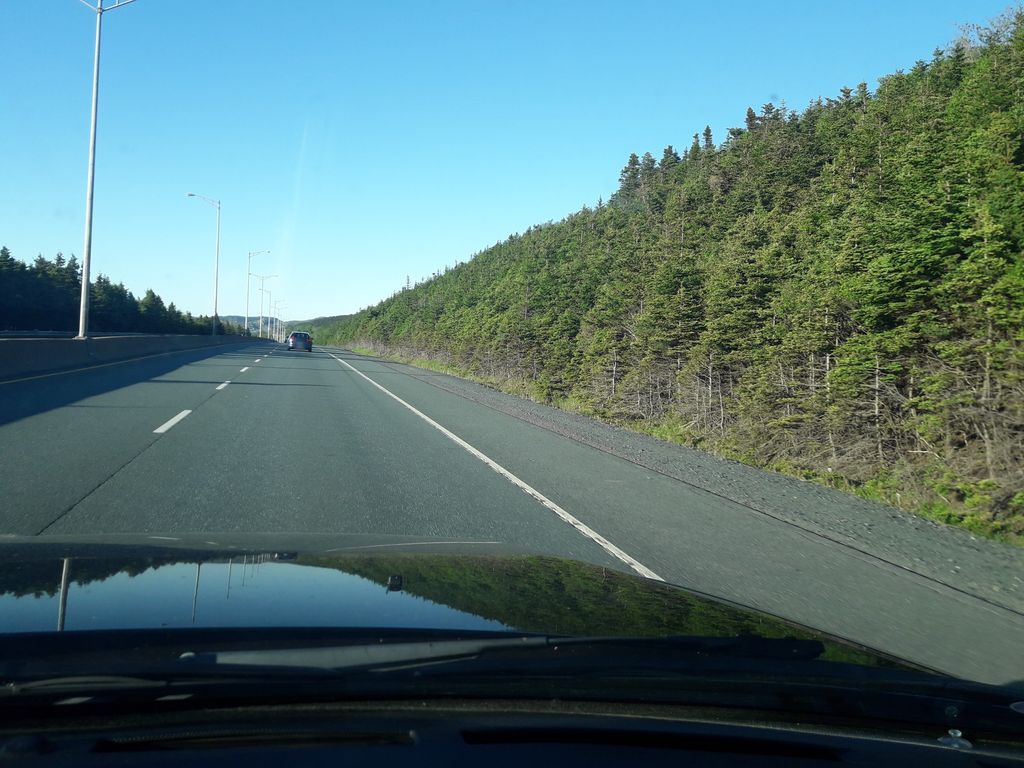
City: st_johns